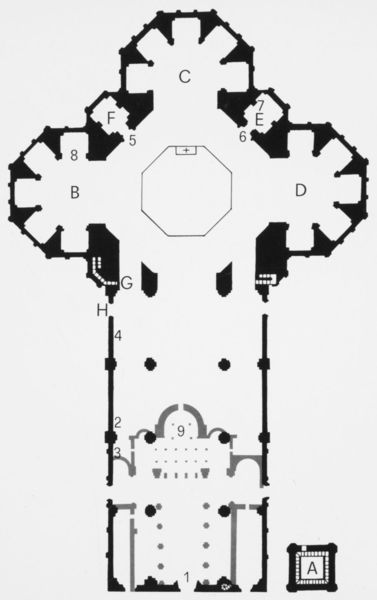
Titel: S. Maria del Fiore in Florenz
Künstler: Filippo Brunelleschi
Standort: Florenz, S. Reparata (EU - I - Toskana)
Schlagwörter: fenster, säulen, tür, zeichnung, kirche, turm, mauer, zahlen, kreuz, mauerwerk, schwarzweiß, entwurf, hauptschiff, langhaus, dreischiffig, altarraum, apsis, chor, plan, nummern, gothik, grundriss, kreuzgang, nischen, krypta, apsiden, seitenschiffe, vierung, nebeneingänge, sakristei, technische zeichnung, kaka, kp, vorgängerbau, kata